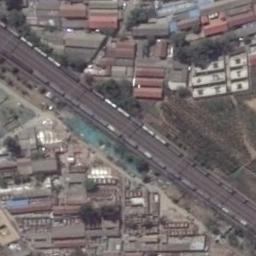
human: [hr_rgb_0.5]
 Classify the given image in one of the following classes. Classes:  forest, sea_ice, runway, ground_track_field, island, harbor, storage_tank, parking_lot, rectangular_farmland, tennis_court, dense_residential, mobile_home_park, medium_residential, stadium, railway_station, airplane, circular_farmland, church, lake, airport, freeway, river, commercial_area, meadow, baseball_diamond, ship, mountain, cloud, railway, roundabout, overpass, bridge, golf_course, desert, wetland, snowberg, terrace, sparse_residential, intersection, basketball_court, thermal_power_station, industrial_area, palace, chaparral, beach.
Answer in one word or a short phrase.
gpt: railway